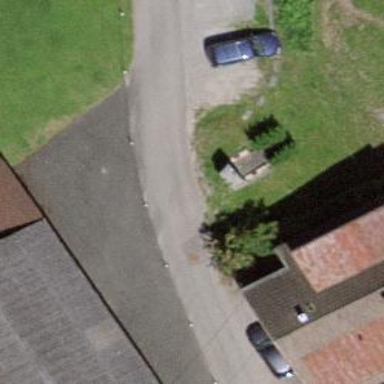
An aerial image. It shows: Wayside shrine.